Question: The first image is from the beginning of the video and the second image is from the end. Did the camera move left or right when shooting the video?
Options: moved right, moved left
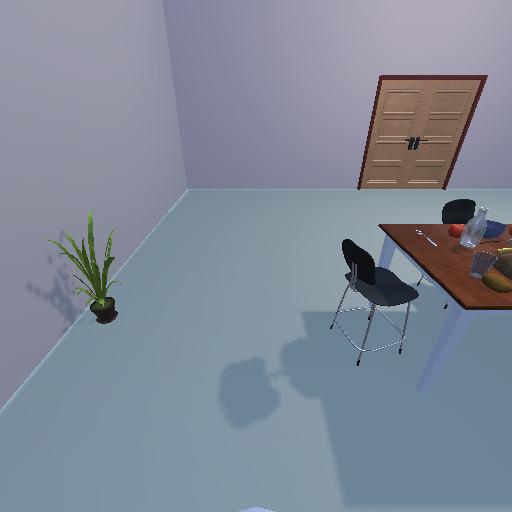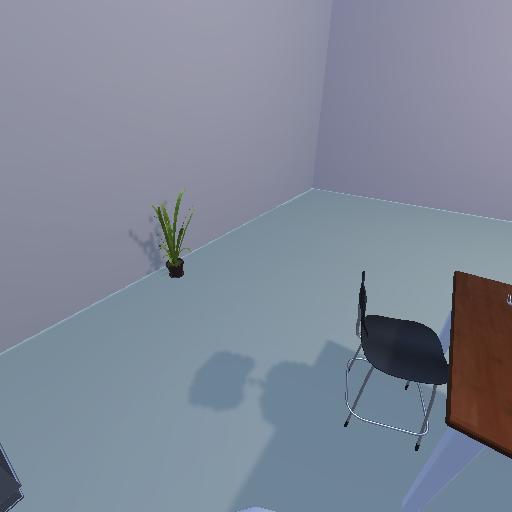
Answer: moved right